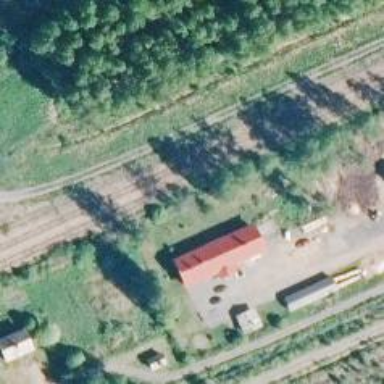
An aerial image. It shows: Railway yard.